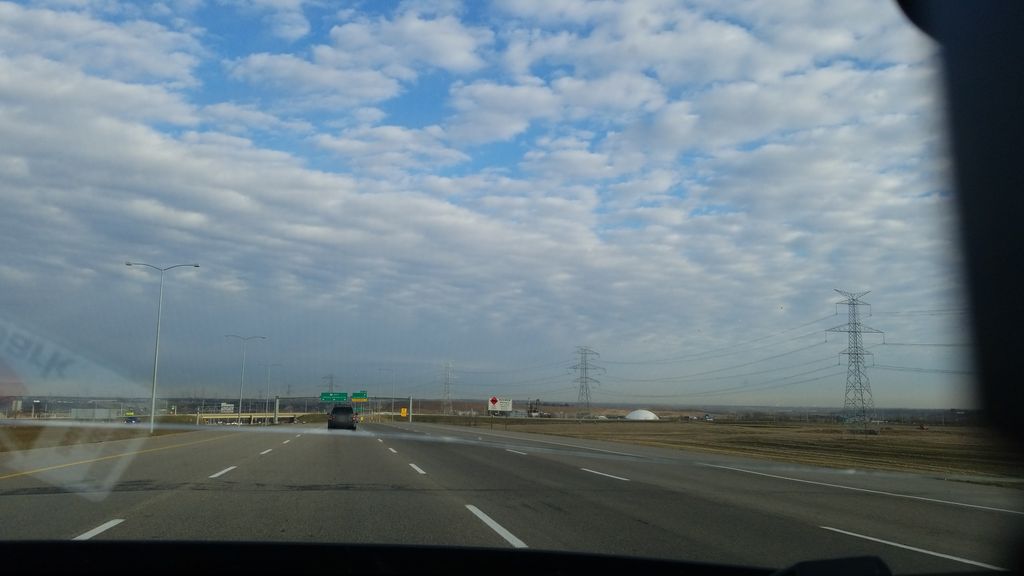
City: edmonton